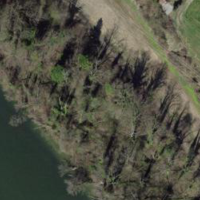
EUNIS habitat code: 23
Species observed at this site:
Pholidoptera griseoaptera
Chorthippus biguttulus
Caltha palustris
Salvia pratensis